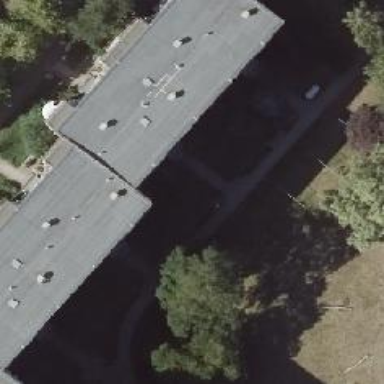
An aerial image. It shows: Building with apartments and flat roof.